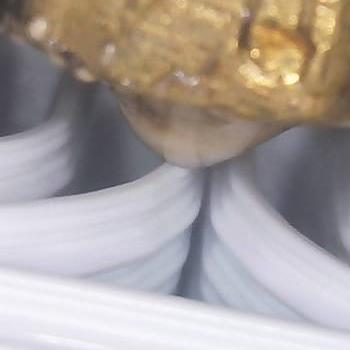
Flow rate: 70%